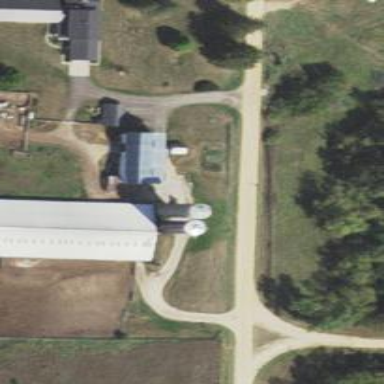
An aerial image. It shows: Silo.